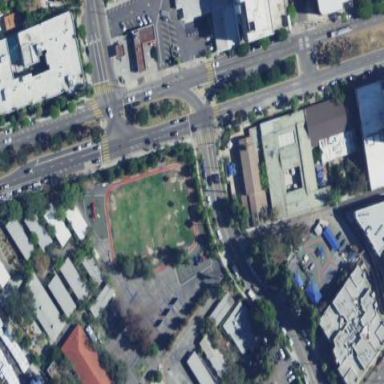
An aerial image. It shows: Schoolyard designated as leisure land.